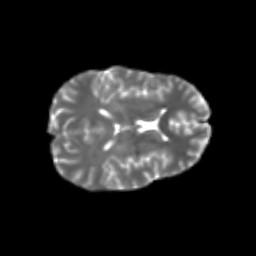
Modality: T2w
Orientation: axial
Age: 23
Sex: female
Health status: healthy
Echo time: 0.074 s